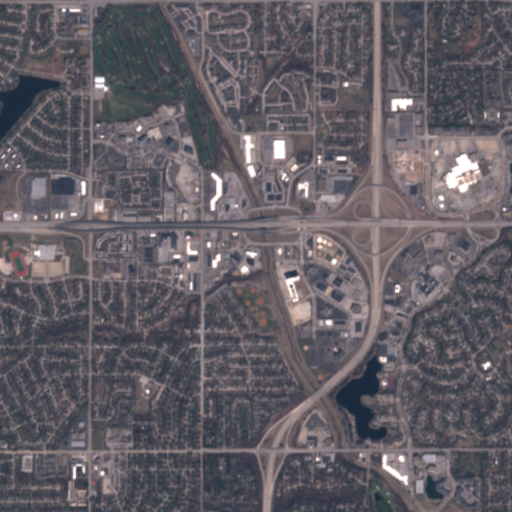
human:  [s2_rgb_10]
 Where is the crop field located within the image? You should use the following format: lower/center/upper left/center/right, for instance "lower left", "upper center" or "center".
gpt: The crop field is located in the upper right of the image.
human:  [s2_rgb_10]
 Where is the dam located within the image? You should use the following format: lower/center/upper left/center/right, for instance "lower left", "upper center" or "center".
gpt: The dam is located in the upper left of the image.
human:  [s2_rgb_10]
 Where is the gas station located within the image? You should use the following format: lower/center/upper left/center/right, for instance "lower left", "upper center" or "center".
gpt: The gas station is located in the center left of the image.
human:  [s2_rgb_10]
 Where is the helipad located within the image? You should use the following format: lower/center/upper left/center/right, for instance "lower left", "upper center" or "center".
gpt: The helipad is located in the lower right of the image.
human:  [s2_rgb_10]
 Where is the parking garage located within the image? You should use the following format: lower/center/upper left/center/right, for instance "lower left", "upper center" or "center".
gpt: The parking garage is located in the center of the image.
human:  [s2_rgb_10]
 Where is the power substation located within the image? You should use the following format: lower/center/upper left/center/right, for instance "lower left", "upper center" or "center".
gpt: The power substation is located in the lower left of the image.
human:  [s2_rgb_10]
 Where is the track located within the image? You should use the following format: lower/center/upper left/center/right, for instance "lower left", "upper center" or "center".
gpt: The track is located in the center left of the image.
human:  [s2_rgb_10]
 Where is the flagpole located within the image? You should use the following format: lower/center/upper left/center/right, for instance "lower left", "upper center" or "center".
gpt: The flagpole is located in the center right of the image.
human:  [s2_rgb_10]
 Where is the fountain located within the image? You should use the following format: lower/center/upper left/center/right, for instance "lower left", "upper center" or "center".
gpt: The fountain is located in the lower right of the image.
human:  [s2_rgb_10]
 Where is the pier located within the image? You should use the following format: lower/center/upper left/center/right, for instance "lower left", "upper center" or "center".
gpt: The pier is located in the lower right of the image.
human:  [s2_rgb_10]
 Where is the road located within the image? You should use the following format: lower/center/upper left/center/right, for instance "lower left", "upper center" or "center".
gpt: There is no road in the image.